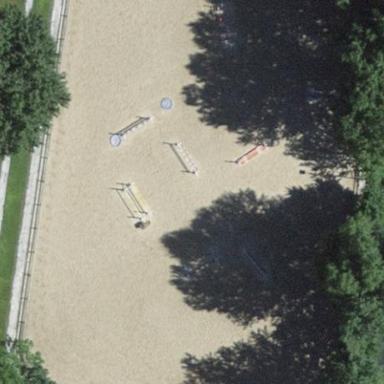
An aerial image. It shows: Equestrian pitch used for leisure and sports activities.